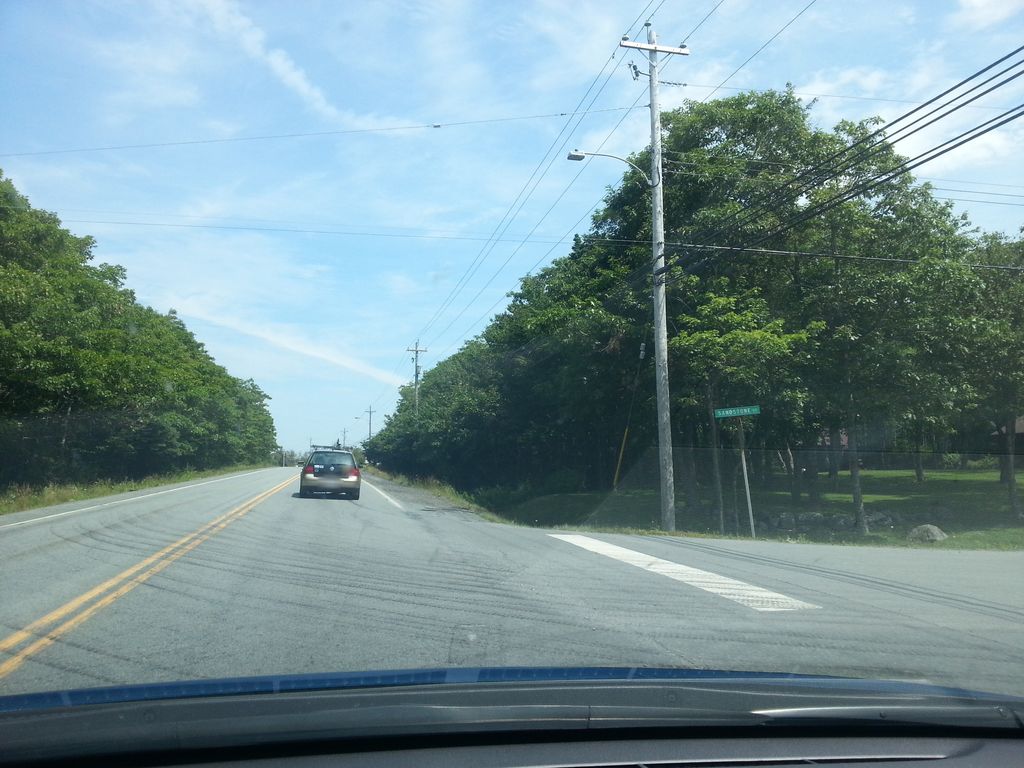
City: halifax